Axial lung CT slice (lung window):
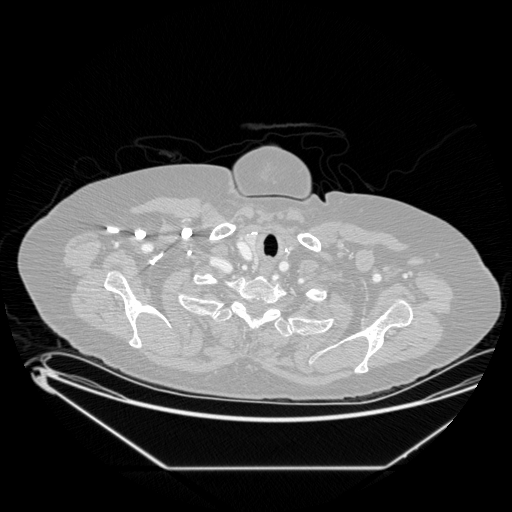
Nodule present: no